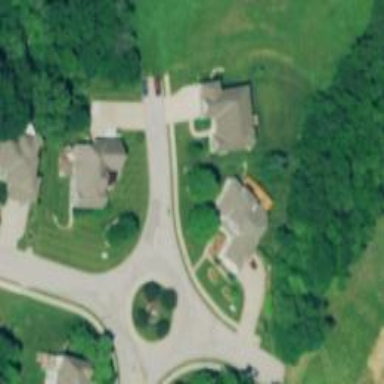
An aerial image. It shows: Residential road.